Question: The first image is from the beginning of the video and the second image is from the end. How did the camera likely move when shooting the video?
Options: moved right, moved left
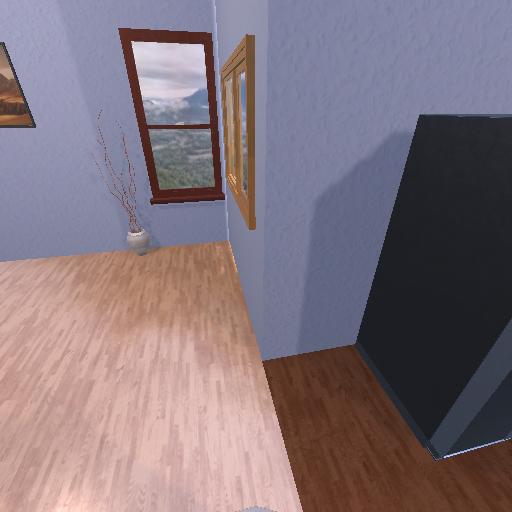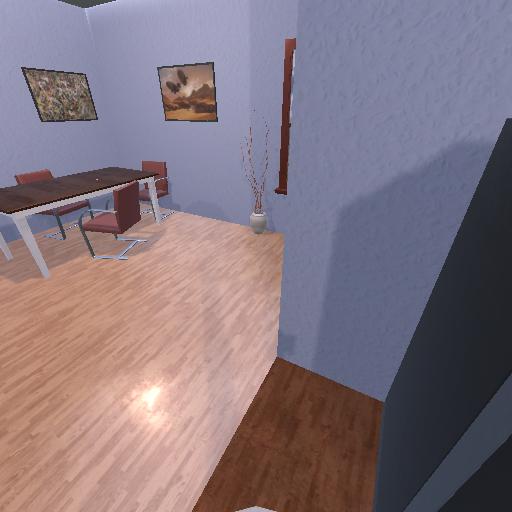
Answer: moved right